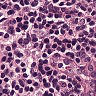
Metastatic tissue present: no